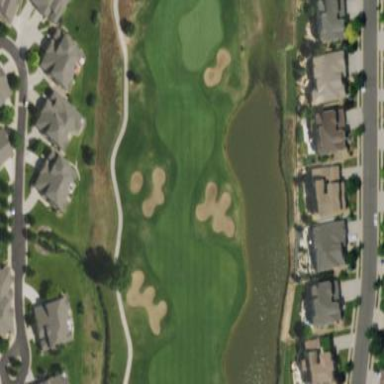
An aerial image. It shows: Grassy area designated as golf fairway.